Field crop: maize
Growth stage: 1
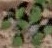
Species: chenopodium